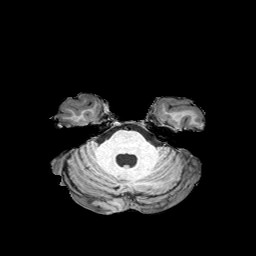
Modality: T1w
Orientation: coronal
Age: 34
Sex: male
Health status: healthy